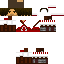
A male human skin with medium skin, wearing brown long hair dressed in a red hoodie and brown pants, featuring a closed mouth.